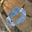
Label: 0